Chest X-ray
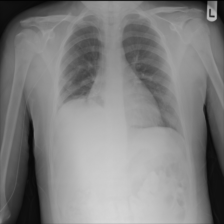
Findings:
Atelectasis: negative
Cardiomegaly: negative
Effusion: negative
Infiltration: negative
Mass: negative
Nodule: negative
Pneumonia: negative
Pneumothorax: negative
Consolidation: negative
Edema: negative
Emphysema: negative
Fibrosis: negative
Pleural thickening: negative
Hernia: negative